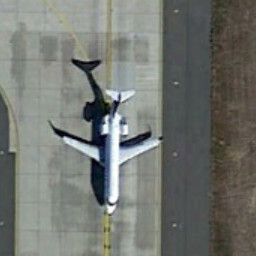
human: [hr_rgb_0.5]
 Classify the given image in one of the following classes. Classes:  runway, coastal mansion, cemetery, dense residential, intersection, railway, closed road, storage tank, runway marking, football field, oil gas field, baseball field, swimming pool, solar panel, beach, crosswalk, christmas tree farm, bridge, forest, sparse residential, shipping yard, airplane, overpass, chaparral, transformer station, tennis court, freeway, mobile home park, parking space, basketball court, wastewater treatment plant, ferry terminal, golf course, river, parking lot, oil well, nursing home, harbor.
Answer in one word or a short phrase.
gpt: airplane